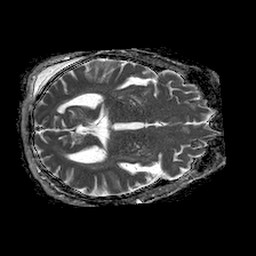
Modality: ADC
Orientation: axial
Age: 69
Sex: male
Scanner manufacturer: philips
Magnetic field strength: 1.5 T
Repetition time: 4.6 s
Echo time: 0.08515 s